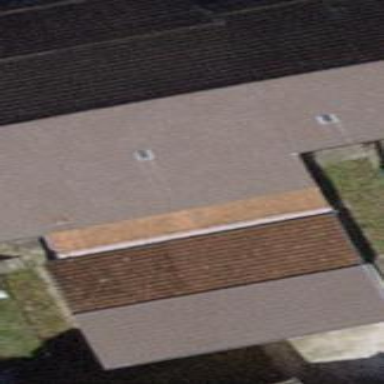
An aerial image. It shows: Detached building with pitched roof.